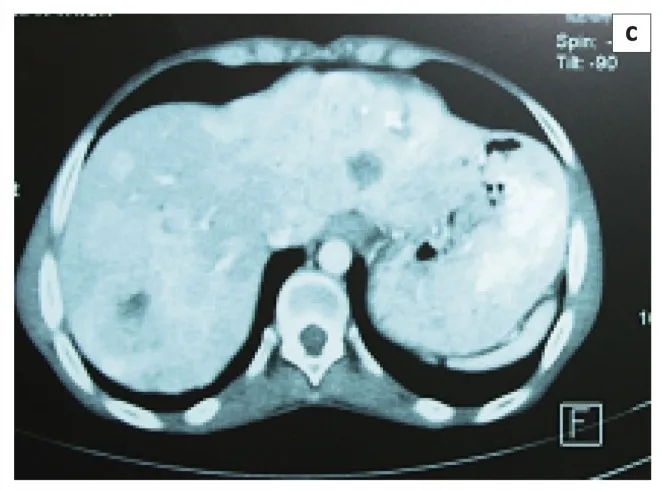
CT image showing several hypodense lesions in the liver parenchyma, suggestive of metastases. Source: Photographs of Patient and CT Abdomen taken by Juliane Hiesgen with the patient's consent.
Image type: radiology (ct)